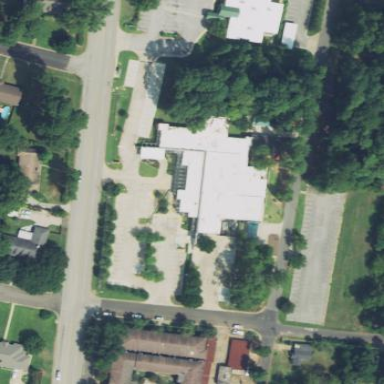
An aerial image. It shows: Clinic building offering healthcare services.